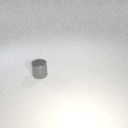
small gray metal cylinder